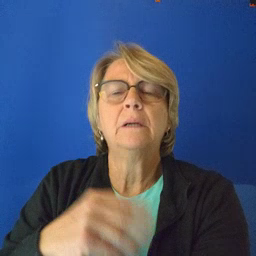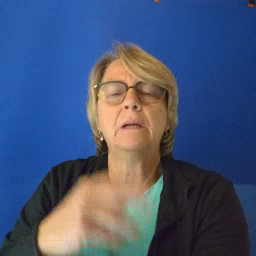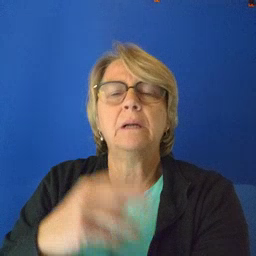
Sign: sleepy